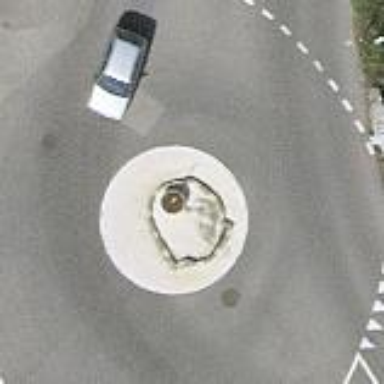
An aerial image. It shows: Tertiary road with asphalt surface leading to roundabout.